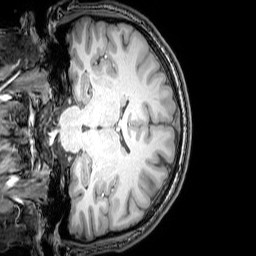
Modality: T1w
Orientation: coronal
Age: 22
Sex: male
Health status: healthy
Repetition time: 0.081 s
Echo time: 0.037 s